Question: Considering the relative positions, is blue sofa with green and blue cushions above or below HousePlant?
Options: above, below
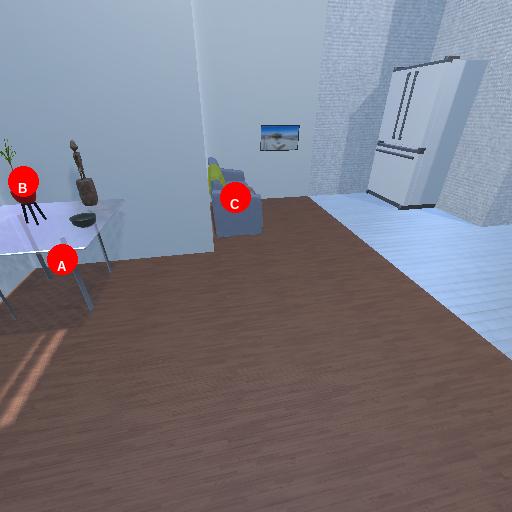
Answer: above